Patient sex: M
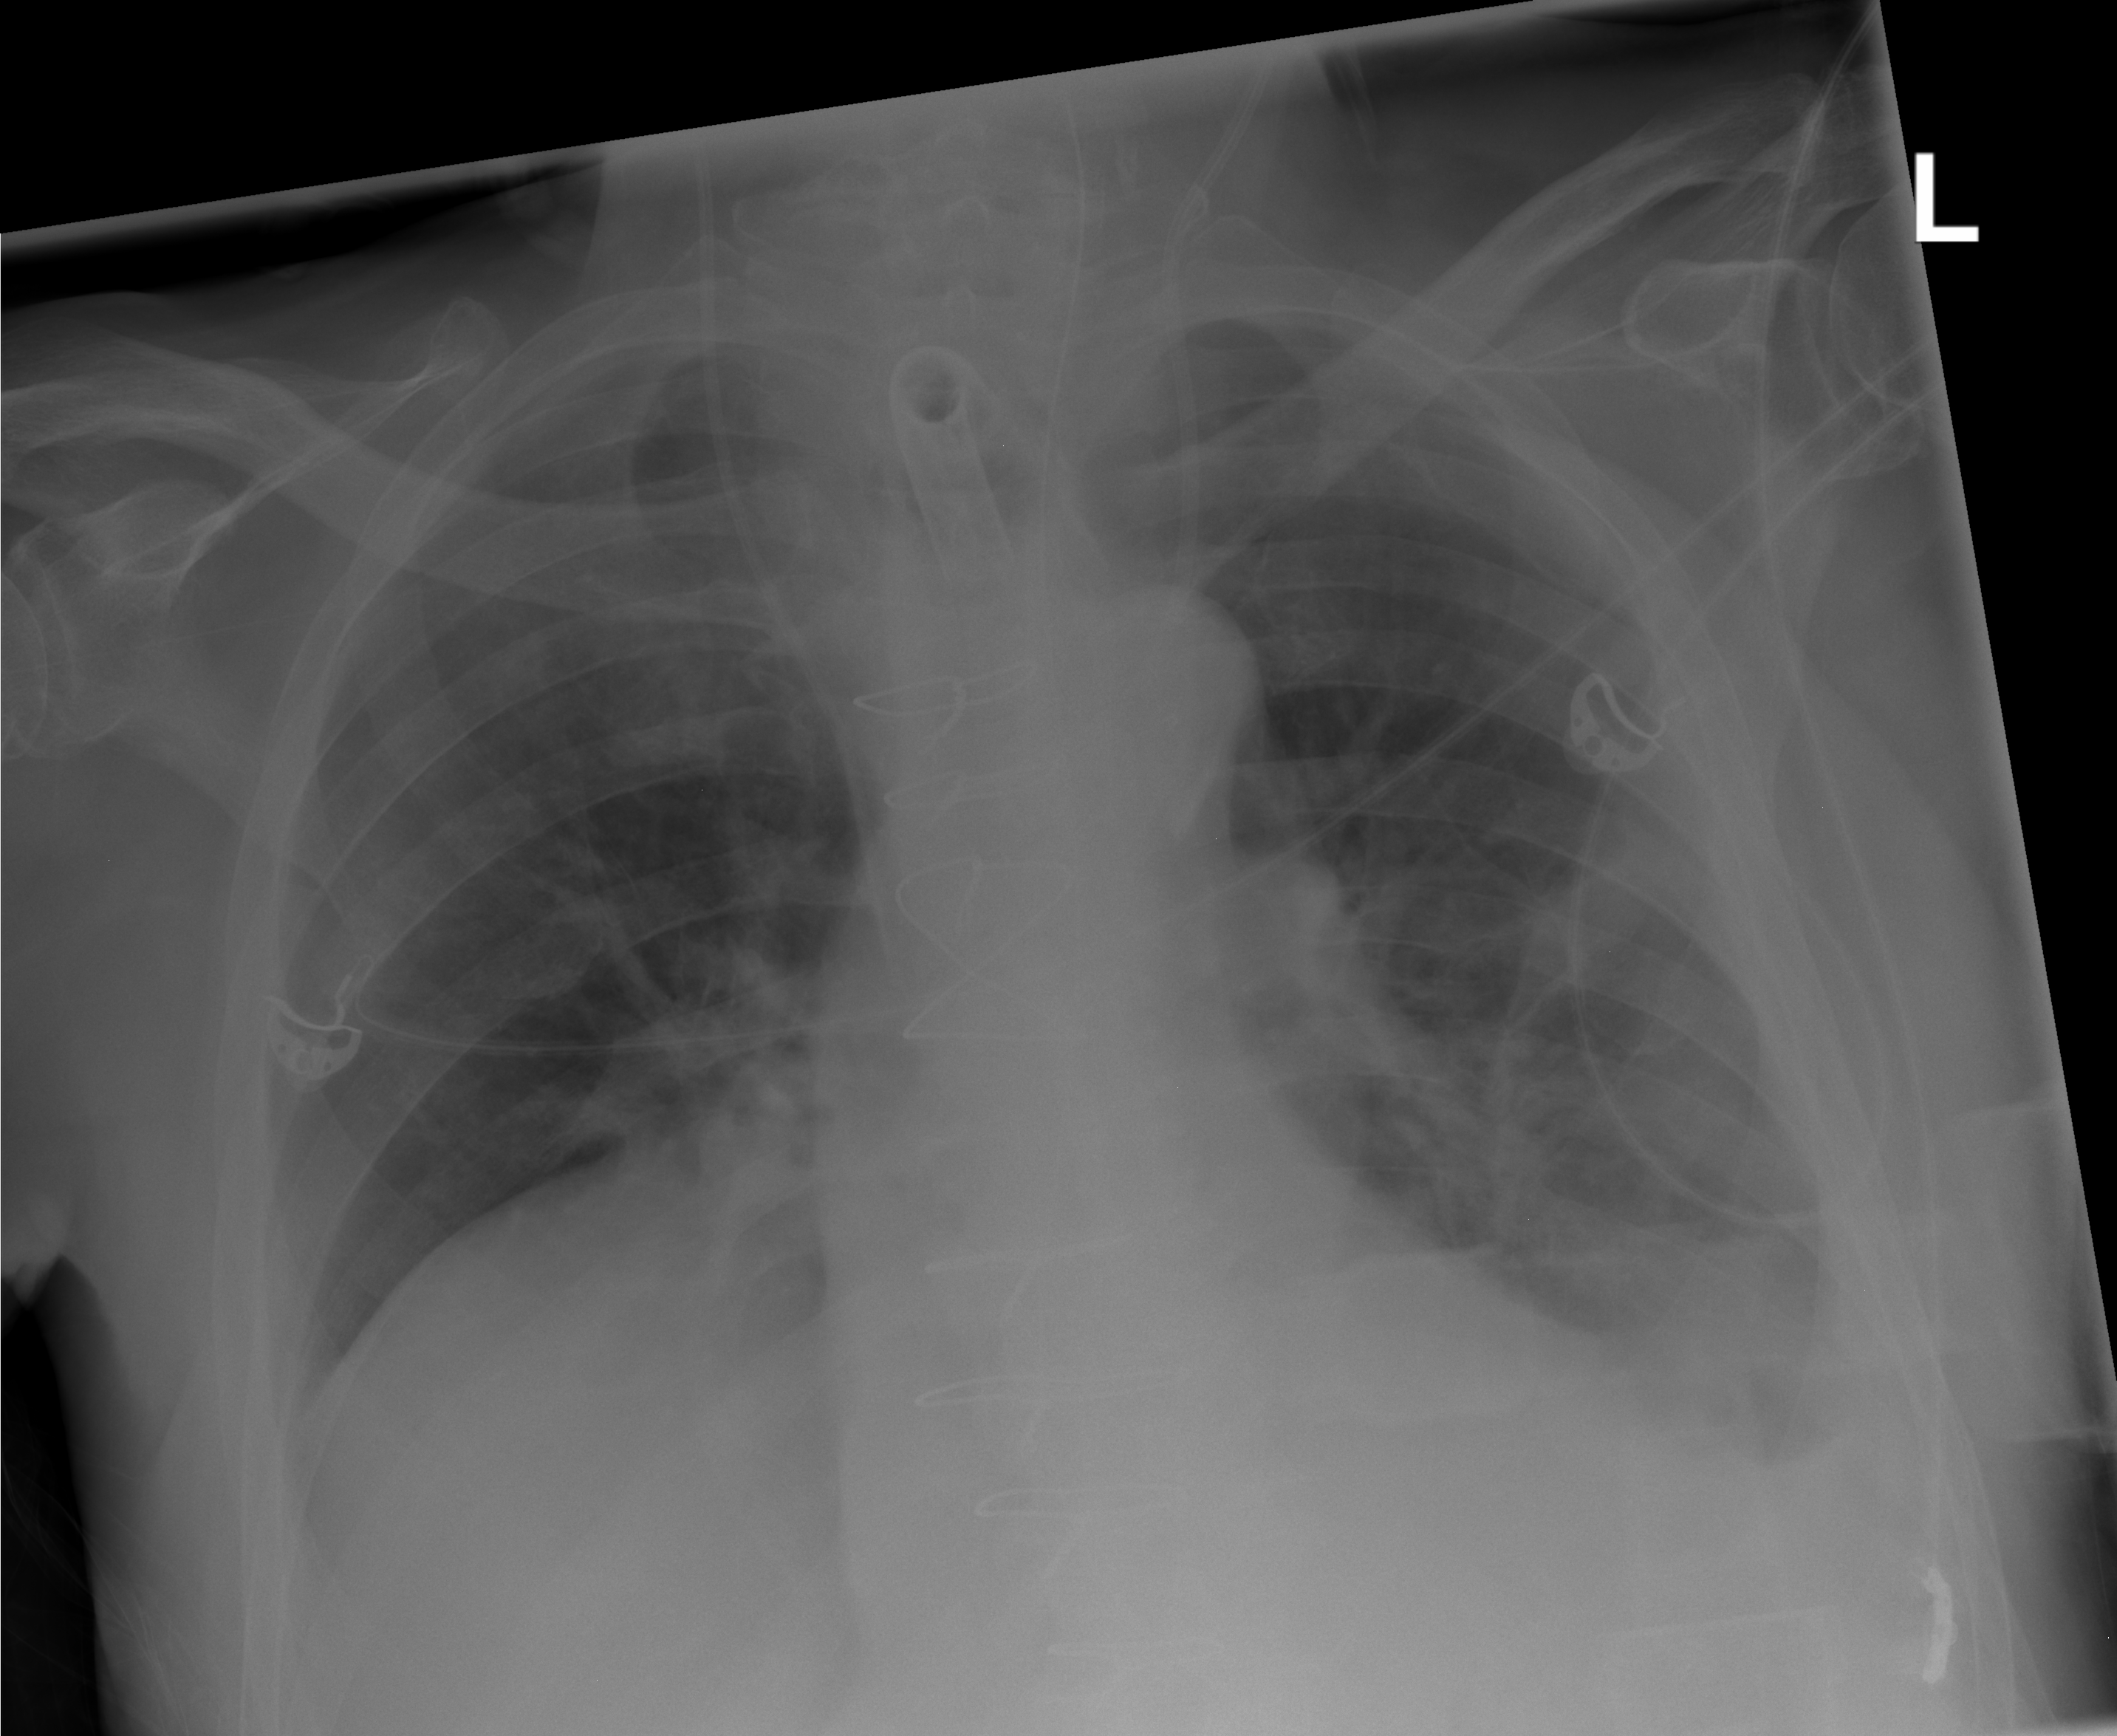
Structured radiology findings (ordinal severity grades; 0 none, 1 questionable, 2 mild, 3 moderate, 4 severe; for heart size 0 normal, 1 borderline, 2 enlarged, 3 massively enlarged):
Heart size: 2
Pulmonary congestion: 2
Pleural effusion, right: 0
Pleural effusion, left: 1
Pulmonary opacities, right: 0
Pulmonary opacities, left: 2
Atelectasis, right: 2
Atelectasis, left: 2